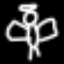
Label: angel